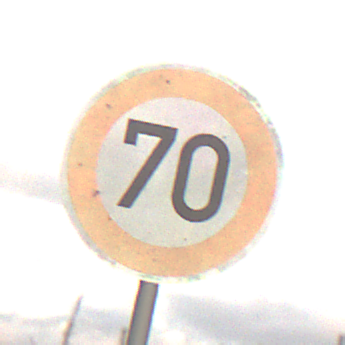
Verkehrszeichen: Geschwindigkeit70
Umgebung: Outdoor, RoadRail
Tageszeit: SunriseSunset
Wetter: PartlyCloudy
Licht: Natural
Jahreszeit: NotSpecified
Kontrast: LowContrast